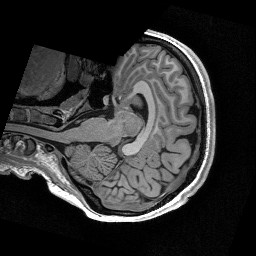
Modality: T1w
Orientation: axial